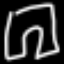
Label: pants